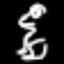
Label: frog